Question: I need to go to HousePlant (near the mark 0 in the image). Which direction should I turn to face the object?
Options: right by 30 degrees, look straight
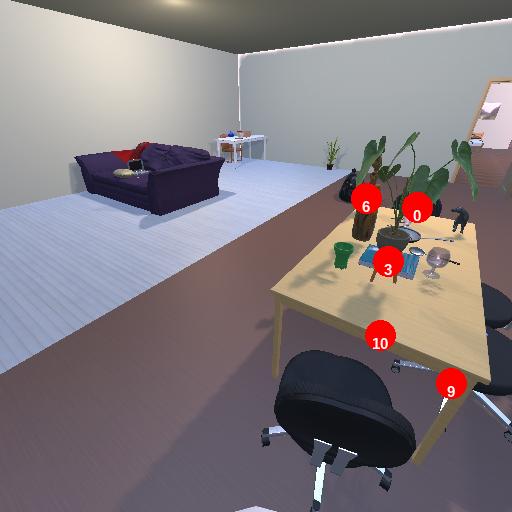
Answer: right by 30 degrees